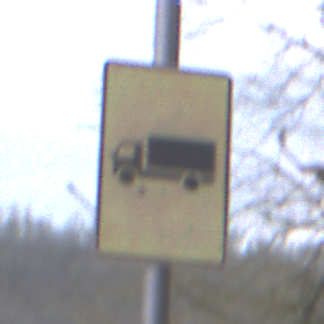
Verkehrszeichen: KFZZulaessigeGesamtmasse3Komma5TOhnePfeilsymbol
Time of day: MorningAfternoon
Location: Outdoor (Nature)
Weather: PartlyCloudy
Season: NotSpecified
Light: Natural